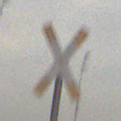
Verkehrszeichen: Andreaskreuz
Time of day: MorningAfternoon
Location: Outdoor (Suburban)
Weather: Overcast
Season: NotSpecified
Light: Natural